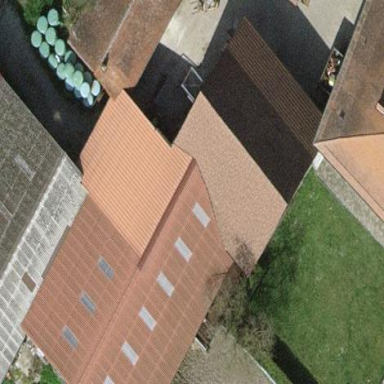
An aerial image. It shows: Farm building.